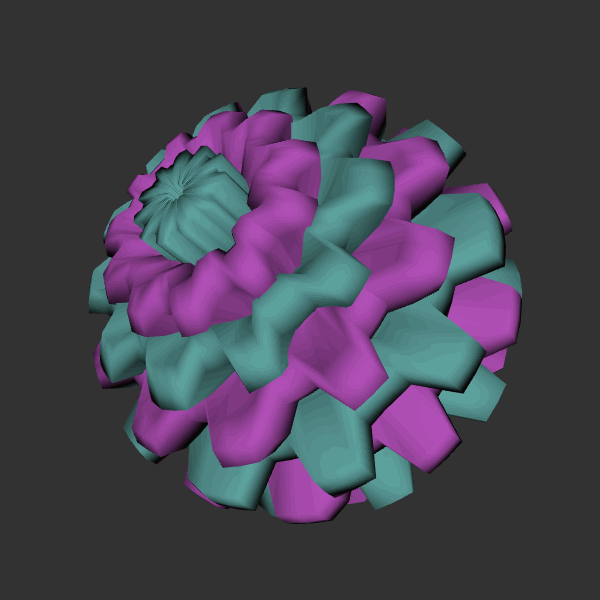
Background: dark